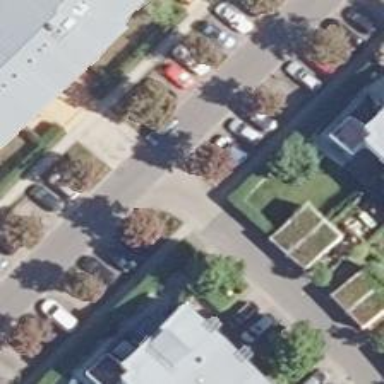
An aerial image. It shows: Residential road with asphalt surface. Street side parking with perpendicular arrangement on both lanes.